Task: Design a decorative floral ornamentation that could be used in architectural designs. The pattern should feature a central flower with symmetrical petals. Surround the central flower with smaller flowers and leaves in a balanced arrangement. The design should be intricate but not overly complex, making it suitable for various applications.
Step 1430:
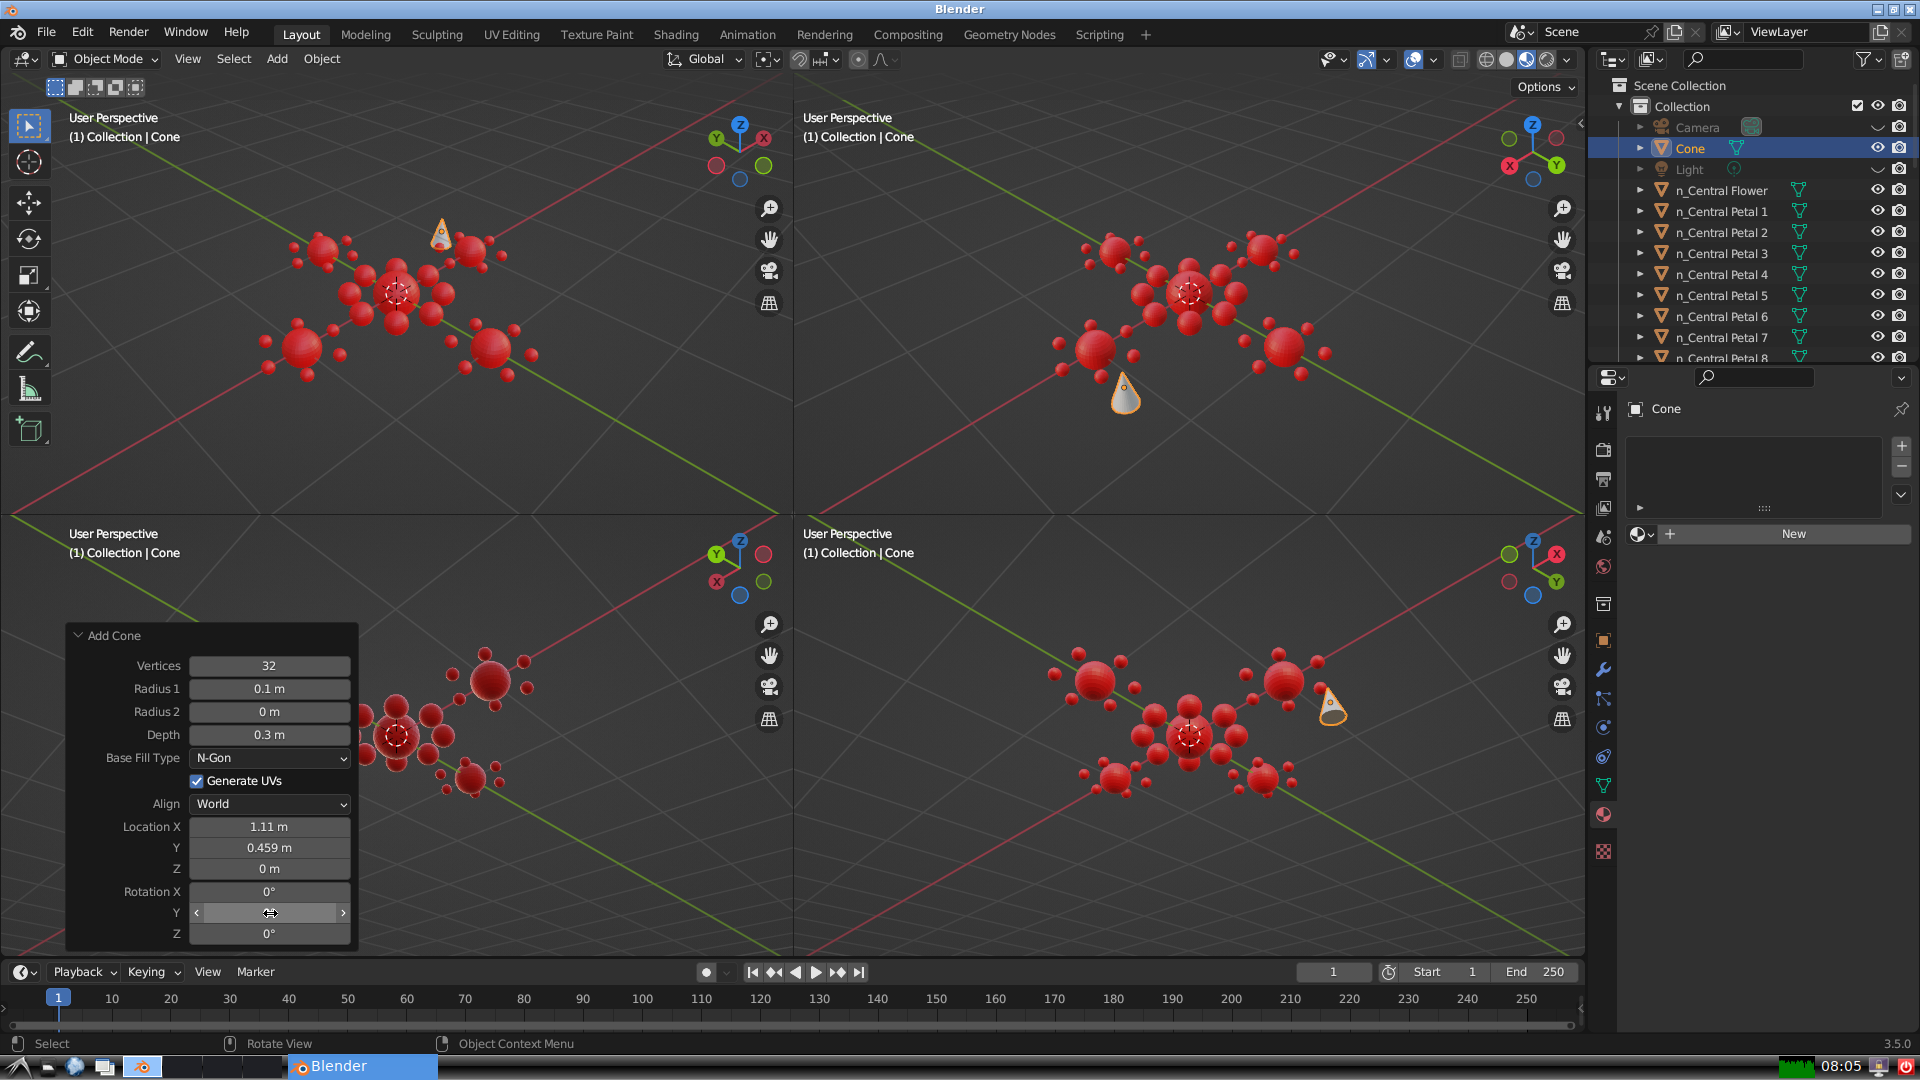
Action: {"mouse_move": [270, 933]}